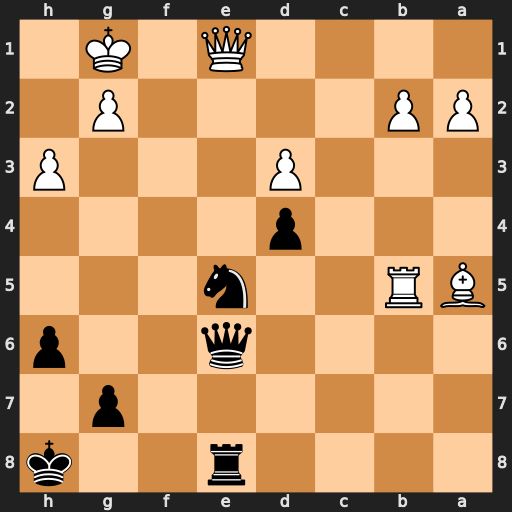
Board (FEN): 4r2k/6p1/4q2p/BR2n3/3p4/3P3P/PP4P1/4Q1K1
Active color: b
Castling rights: -
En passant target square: -
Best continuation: Nf3+ gxf3 Qg6+ Kf2 Rxe1